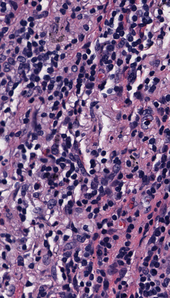
Tumor epithelial tissue: no
Tumor-associated stroma tissue: yes
Normal tissue: no